【题型】解答题　【知识点】平面几何　【难度】easy
如图, 已知在等腰梯形 $ABCD$ 中, $AD // BC$, $AB = CD$, $AD < BC$, 联结 $AC$、$BD$ 交于点 $F$, $E$ 为 $BF$ 上一点, $\angle AED = \angle ABC$。

(1) 求证：$AB^2 = BE \cdot BD$；

(2) 若 $BE = DF$, 求证：$AB = AD$。
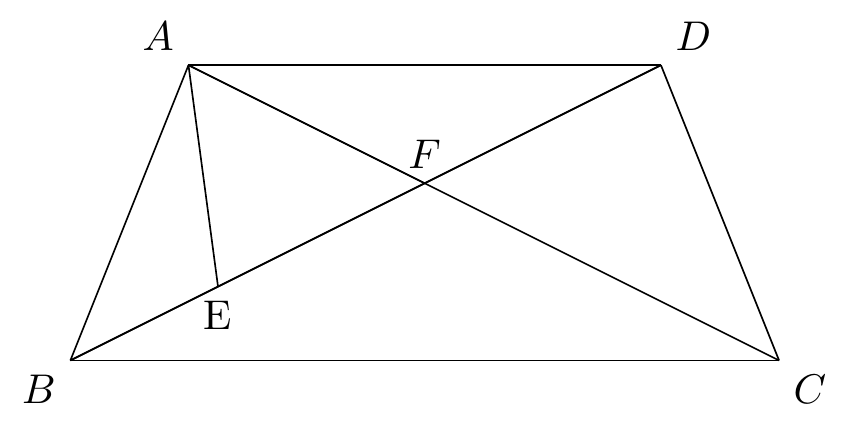
【解答】
解：(1)证明：$\because AD // BC$,

$\therefore \angle ABC + \angle BAD = 180^\circ$,

$\because \angle AED + \angle AEB = 180^\circ$, $\angle AED = \angle ABC$,

$\therefore \angle BAD = \angle AEB$,

又 $\because \angle ABE = \angle ABD$,

$\therefore \triangle BAE \sim \triangle BDA$,

$\therefore \frac{AB}{BD} = \frac{BE}{AB}$,

$\therefore AB^2 = BE \cdot BD$；

(2)$\because AB^2 = BE \cdot BD$, $BE = DF$, $AB = CD$,

$\therefore CD^2 = DF \cdot BD$,

$\therefore \frac{CD}{DF} = \frac{BD}{CD}$,

$\because \angle CDF = \angle CDB$,

$\therefore \triangle DCF \sim \triangle DBC$,

$\therefore \angle DCF = \angle DBC$,

$\because$ 在等腰梯形 $ABCD$ 中, $AD // BC$, $AB = CD$,

$\therefore AC = BD$,

又 $\because AD = DA$,

$\therefore \triangle ABD \cong \triangle DCA(SSS)$,

$\therefore \angle ABD = \angle DCA$,

$\therefore \angle DBC = \angle ABD$,

$\because AD // BC$,

$\therefore \angle DBC = \angle ADB$,

$\therefore \angle ABD = \angle ADB$,

$\therefore AB = AD$。